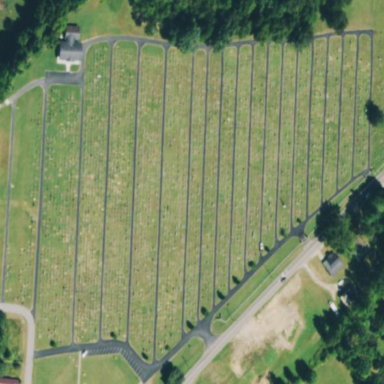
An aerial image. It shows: Cemetery.